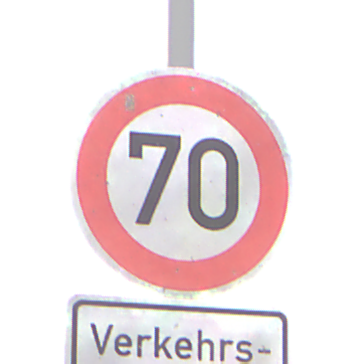
Verkehrszeichen: Geschwindigkeit70
Zusatzzeichen unten: HinweisGeaenderteVorfahrtVerkehrsfuehrungVerkehrsregelung2
Umgebung: Outdoor, Suburban
Tageszeit: MorningAfternoon
Wetter: PartlyCloudy
Licht: Natural
Jahreszeit: NotSpecified
Kontrast: HighContrast